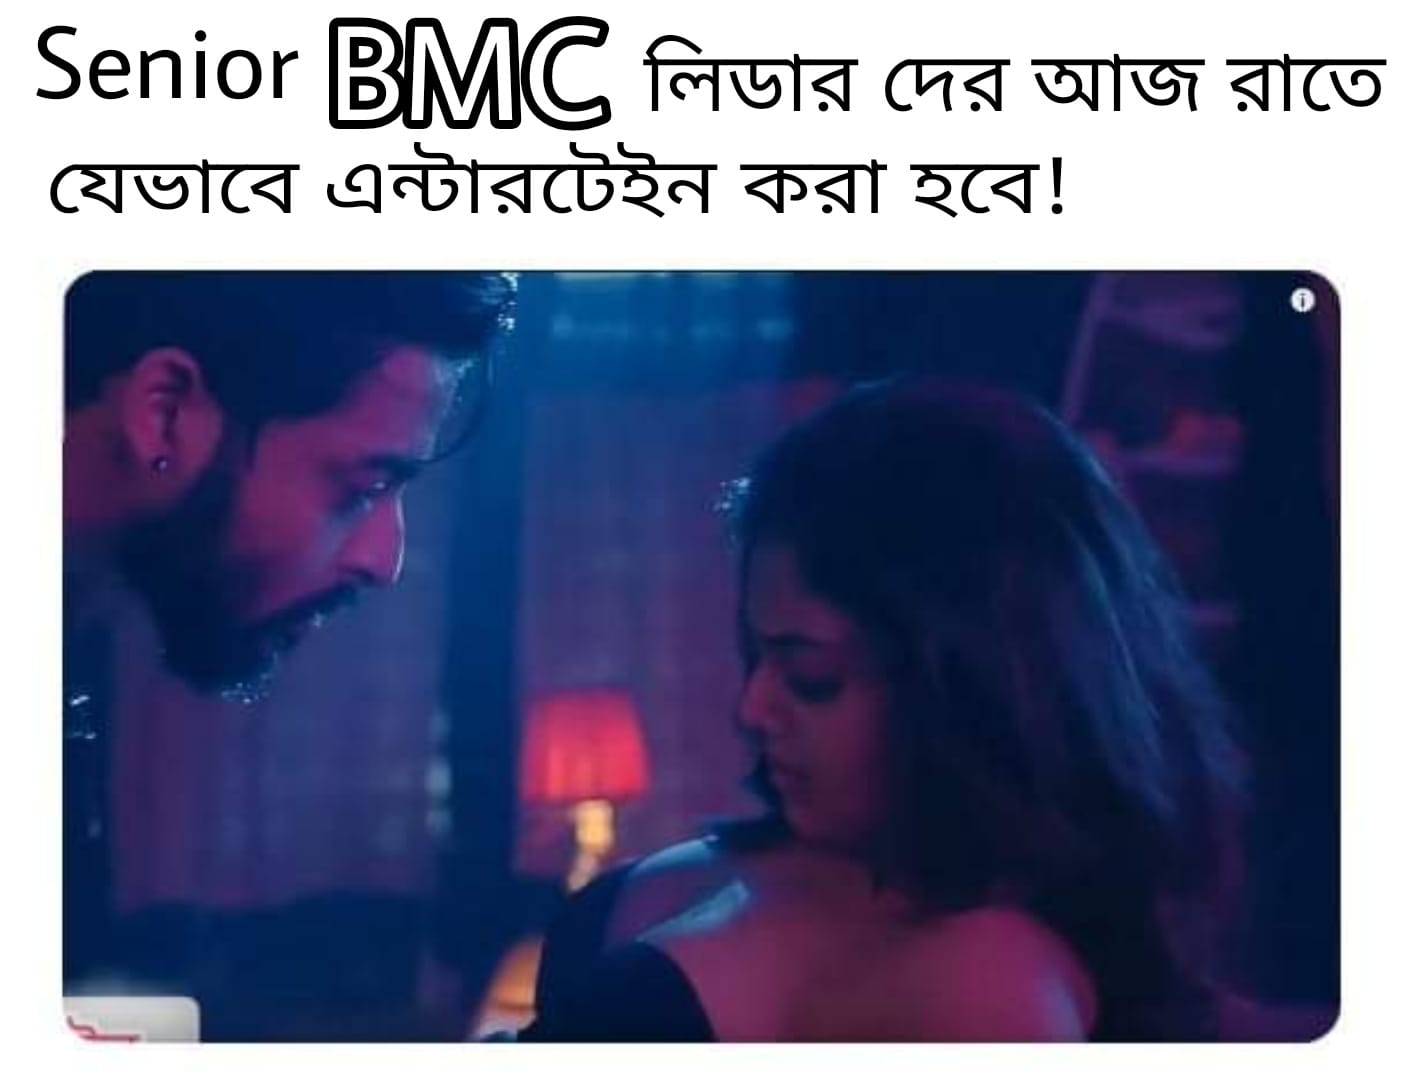
Caption: Senior BMC লিডার দের আজ রাতে যেভাবে এন্টারটেইন করা হবে !
Label: hate